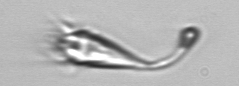
Label: Paratontonia_gracillima